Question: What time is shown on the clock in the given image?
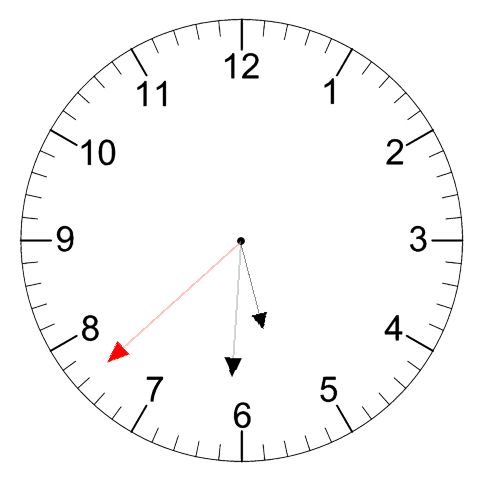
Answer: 05:30:38